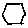
Label: hexagon